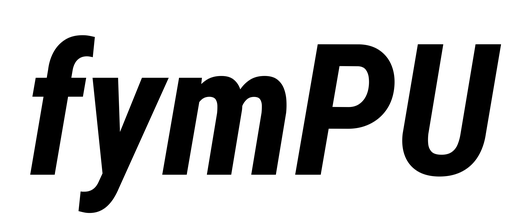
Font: Roboto-Italic_Condensed_Bold_Italic